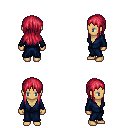
a pixel art fantasy rpg character, female body template, human, tanned skin, blue robe, teal pants, ruby red unkempt hairstyle, four views (front, back, left, right), 2x2 character sprite sheet, small pixel art, hard edges, no anti-aliasing